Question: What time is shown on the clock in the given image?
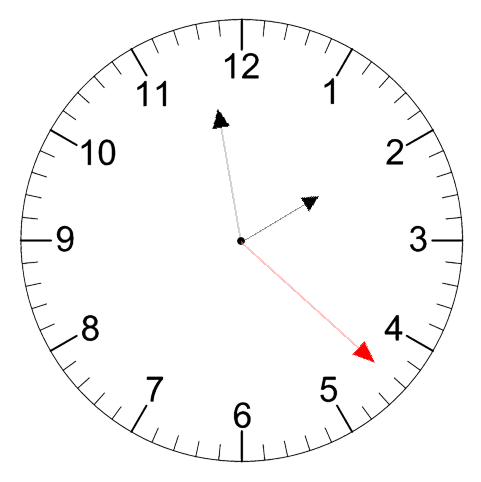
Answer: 01:58:22